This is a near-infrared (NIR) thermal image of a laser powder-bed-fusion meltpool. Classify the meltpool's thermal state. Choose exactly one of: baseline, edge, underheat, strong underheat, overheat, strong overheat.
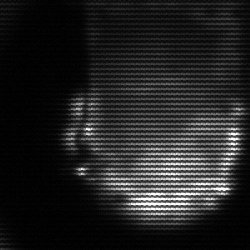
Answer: baseline